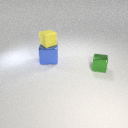
small green metal cube in front of large blue metal cube